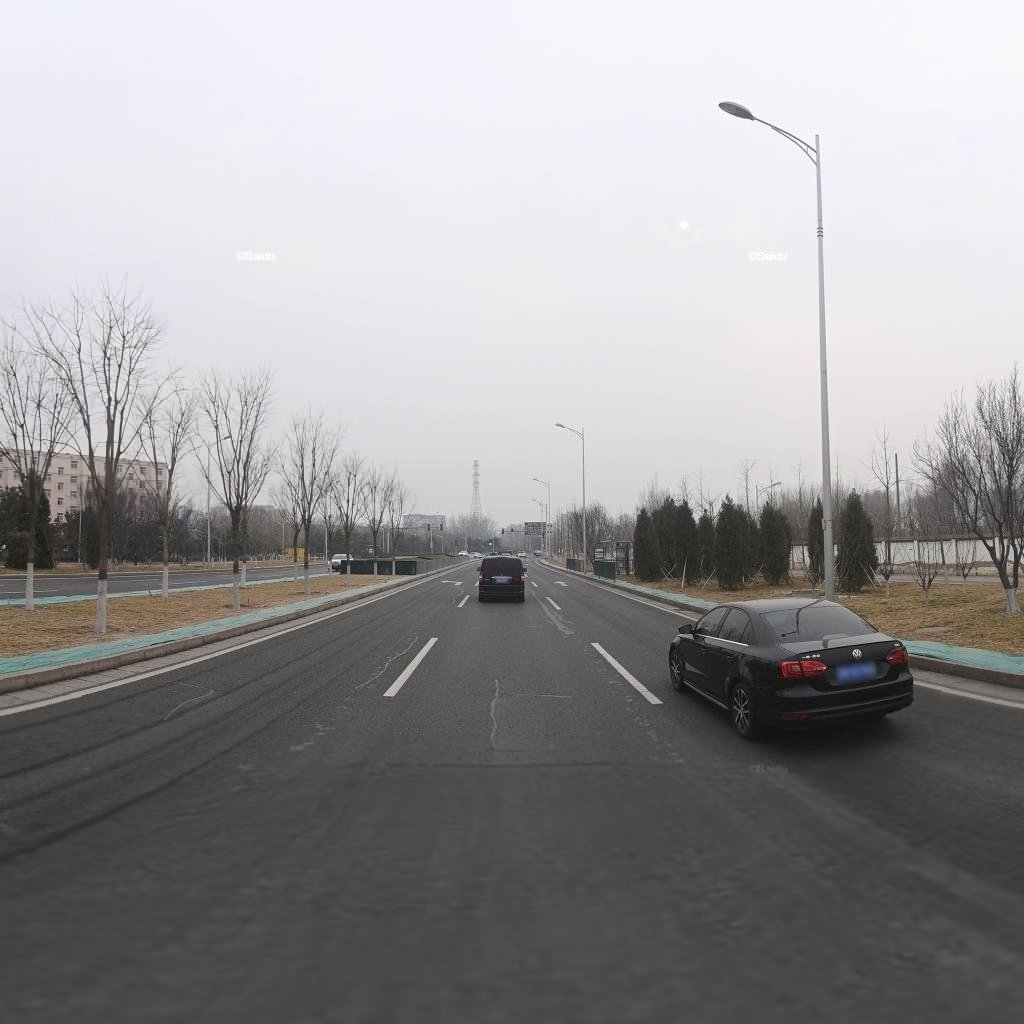
Region: Haidian
Road damage annotations: longitudinal patch, longitudinal patch, longitudinal patch, transverse patch